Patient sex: M
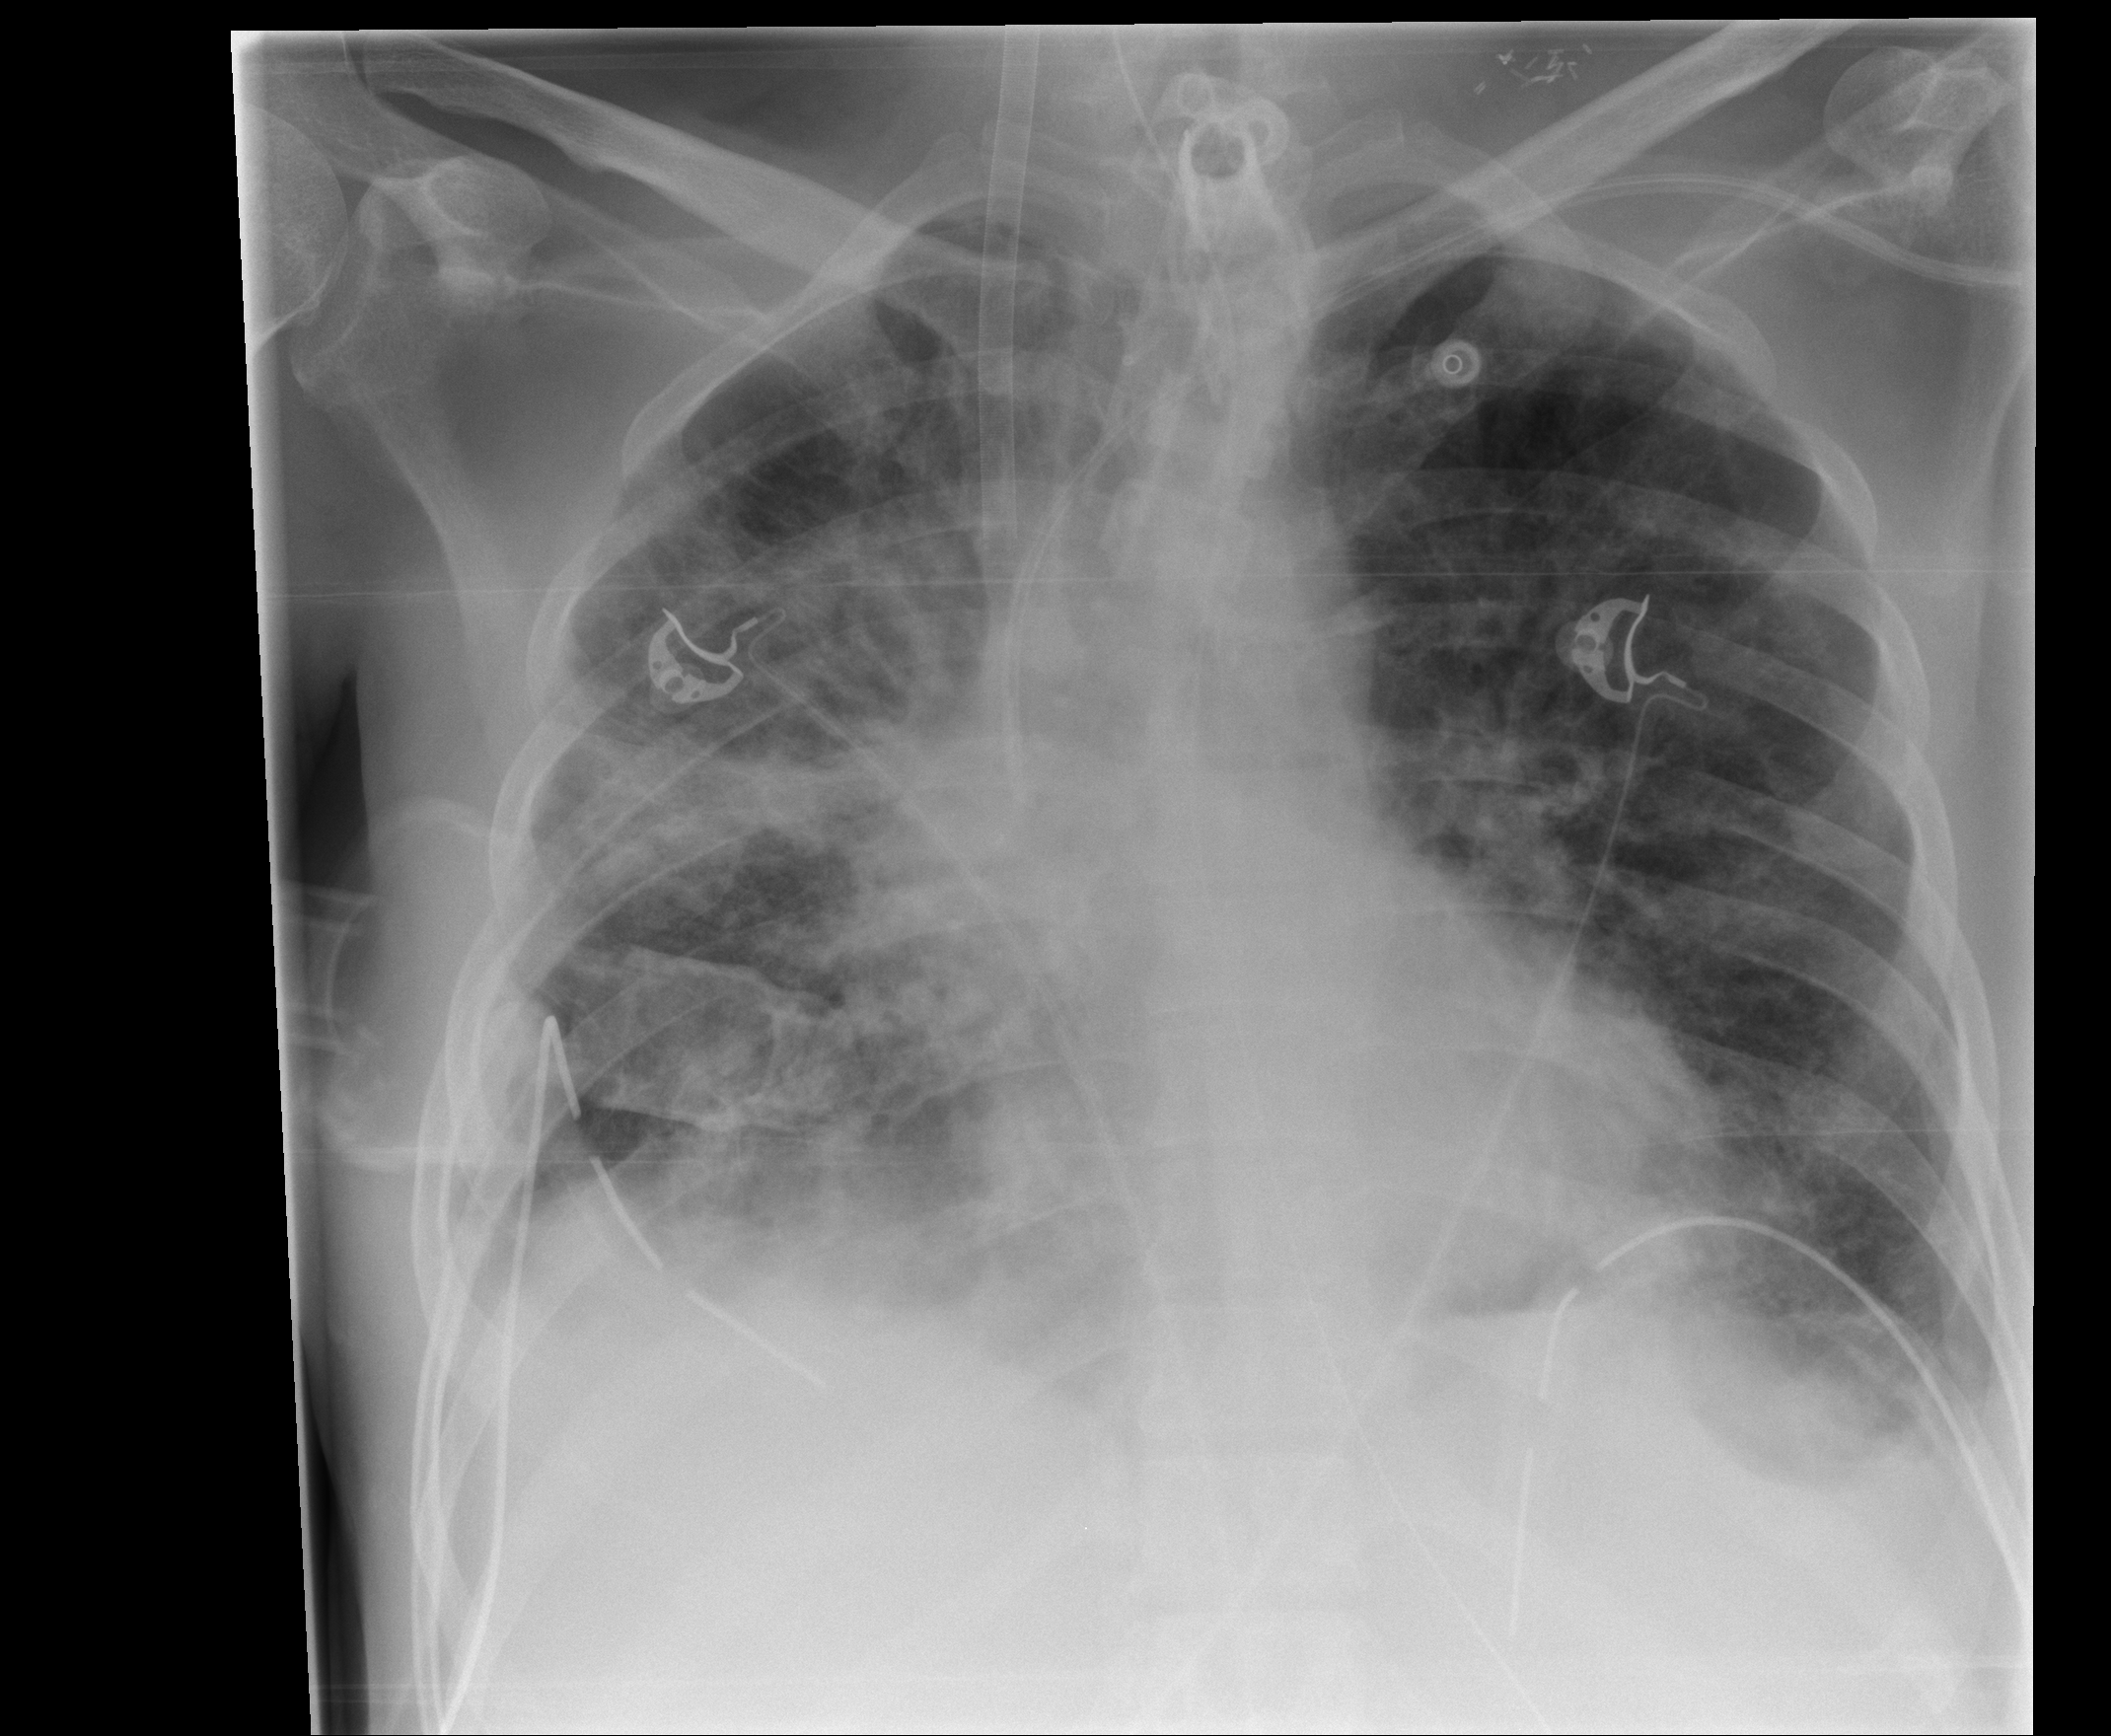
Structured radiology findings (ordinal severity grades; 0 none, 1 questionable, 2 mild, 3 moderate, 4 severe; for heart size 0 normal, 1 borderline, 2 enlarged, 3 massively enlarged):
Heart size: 1
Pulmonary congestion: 3
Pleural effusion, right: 2
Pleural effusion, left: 2
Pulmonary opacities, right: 4
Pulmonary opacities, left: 3
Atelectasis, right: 3
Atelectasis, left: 2